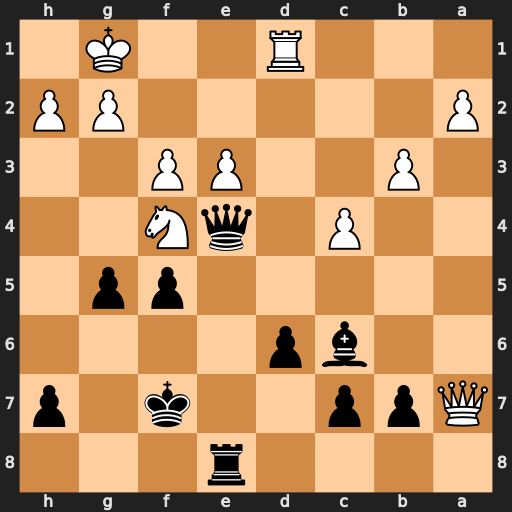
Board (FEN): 4r3/Qpp2k1p/2bp4/5pp1/2P1qN2/1P2PP2/P5PP/3R2K1
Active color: b
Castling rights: -
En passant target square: -
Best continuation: Qc2 Rf1 gxf4